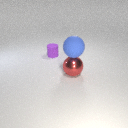
large blue rubber sphere above large red metal sphere